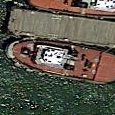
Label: Towing_vessel